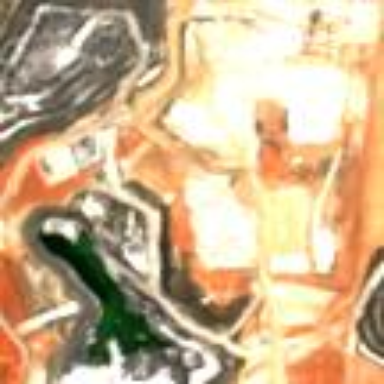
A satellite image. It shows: Industrial area designated for mining activities.